Question: On <URL> Chrome displays a message telling you what is missing. Firefox attempts the same but if you do the same thing, it positions an awkward 'Please enter an email address.' hint in completely the wrong place.
Is there a way to tell each browser the best place to position these email hints?
(Note: the website is broken in IE but it still places the hint in the correct place, it's just firefox it seems.)
Firefox:Chrome comparison image:

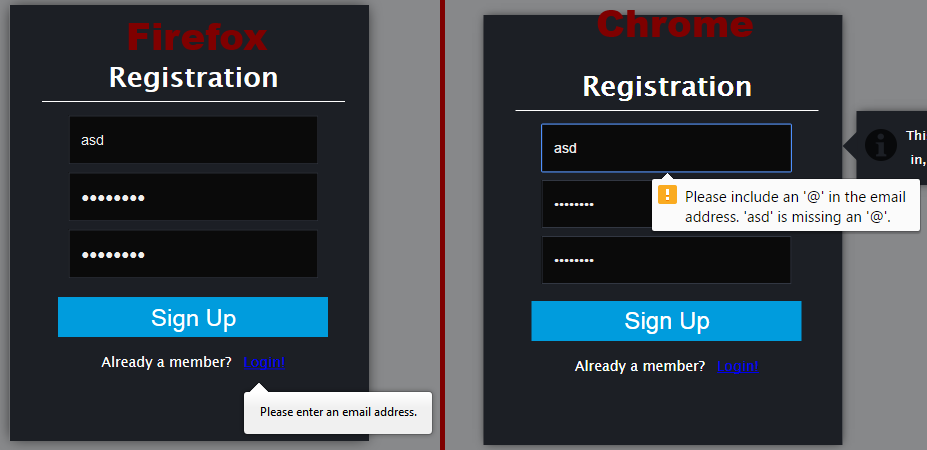
Answer: Given that you already have hints for the various fields, the extra HTML5 validation hints are probably unnecessary. You can turn them off by adding a novalidate attribute to the form:
'''
<form action="..." novalidate>
</form>
'''
I found <URL> which seems to be similar to yours. In my Firefox the HTML5 validation hint is positioned correctly. I haven't been able to find a consistent cross-browser way to style HTML5 validation hints.
Incidentally the code on your page that shows / hides the form hints uses onfocusin and onfocusout events, which are not supported in Firefox (see <URL>. Changing these to onfocus and onblur will appropriately show/hide the hint in Firefox as well as the other browsers that are currently working correctly.
'''
<input class="" id="email1" oninput="Check(1)" name="email1" placeholder="Email" maxlength="128" onfocus="Show('email-hint'); Move(1);" onblur="Hide('email-hint');" type="email">
'''